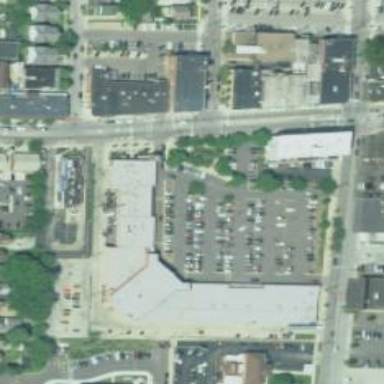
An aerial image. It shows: Retail area.